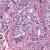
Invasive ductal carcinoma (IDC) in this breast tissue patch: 1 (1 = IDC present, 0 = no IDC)